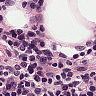
Metastatic tissue present: no